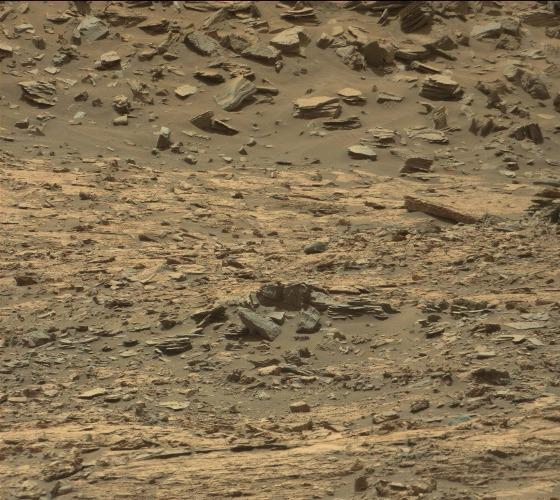
Terrain classes present: Bedrock, Gravel / Sand / Soil, Rock, Shadow